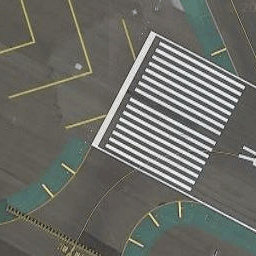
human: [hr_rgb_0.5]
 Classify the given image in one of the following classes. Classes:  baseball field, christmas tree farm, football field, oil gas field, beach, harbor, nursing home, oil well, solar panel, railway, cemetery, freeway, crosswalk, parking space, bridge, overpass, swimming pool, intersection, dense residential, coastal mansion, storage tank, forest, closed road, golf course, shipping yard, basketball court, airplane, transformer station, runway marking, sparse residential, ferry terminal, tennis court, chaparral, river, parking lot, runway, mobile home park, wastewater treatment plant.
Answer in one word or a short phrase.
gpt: runway